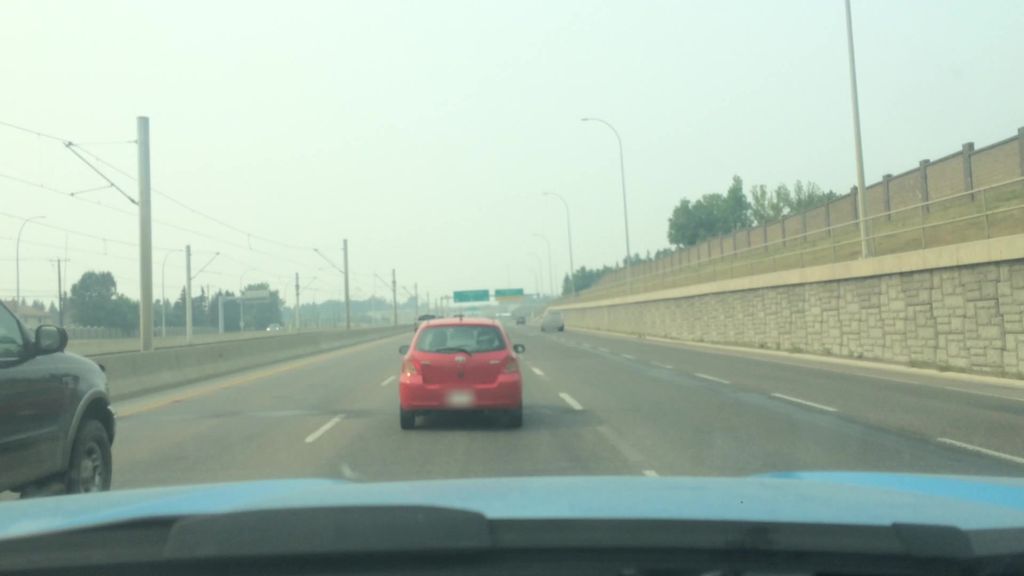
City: calgary